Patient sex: M
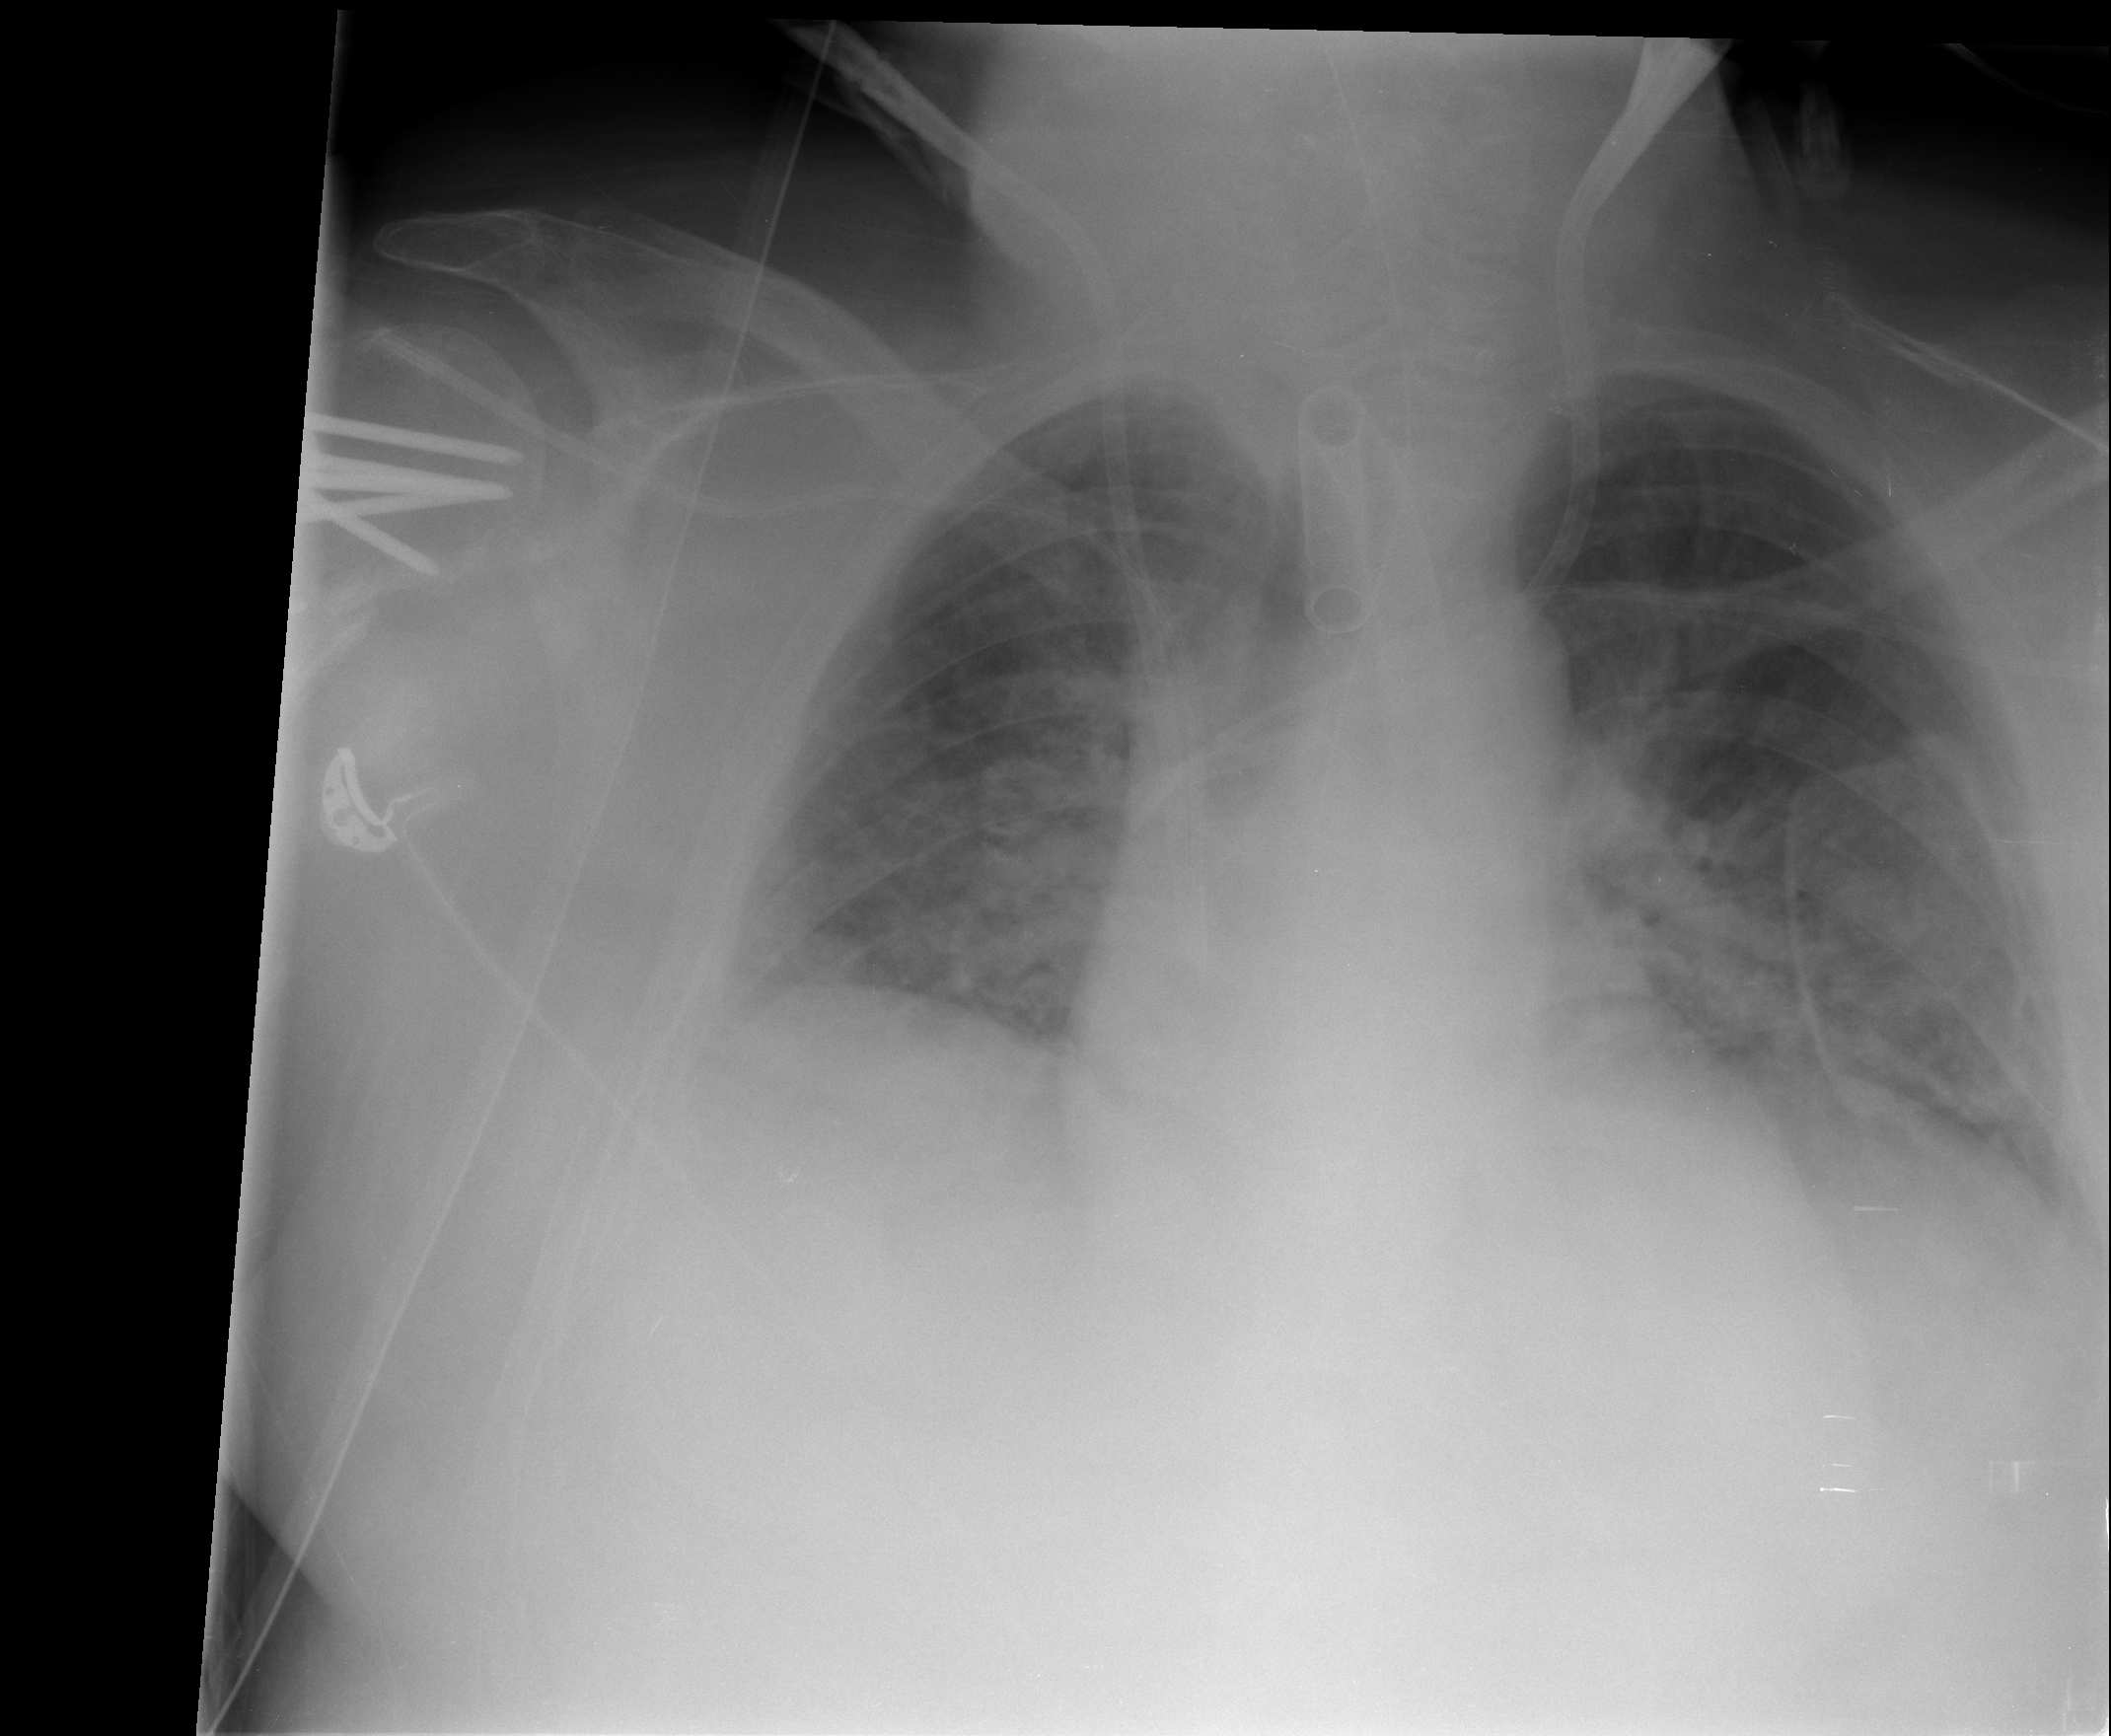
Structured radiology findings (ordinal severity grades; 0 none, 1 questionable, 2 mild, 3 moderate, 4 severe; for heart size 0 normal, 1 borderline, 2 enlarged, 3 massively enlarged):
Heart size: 2
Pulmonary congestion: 3
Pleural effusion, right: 2
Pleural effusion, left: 2
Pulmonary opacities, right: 0
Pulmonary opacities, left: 0
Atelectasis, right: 0
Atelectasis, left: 0